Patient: sex F, age 77
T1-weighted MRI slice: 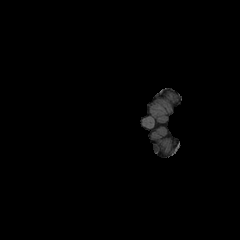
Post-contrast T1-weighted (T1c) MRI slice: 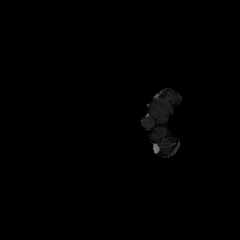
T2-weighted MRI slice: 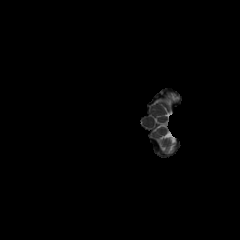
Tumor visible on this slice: no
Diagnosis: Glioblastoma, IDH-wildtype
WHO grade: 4